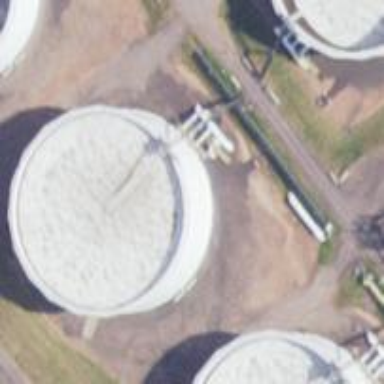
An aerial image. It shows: Storage tank building.